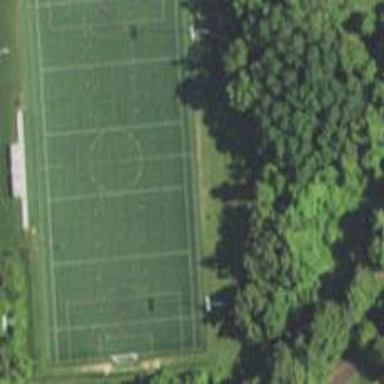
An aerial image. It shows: Multi-sport pitch for leisure activities.